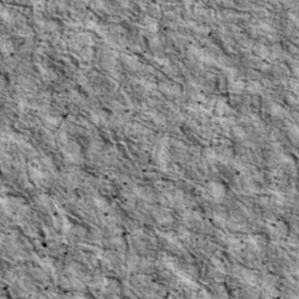
Label: non_frost